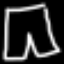
Label: pants